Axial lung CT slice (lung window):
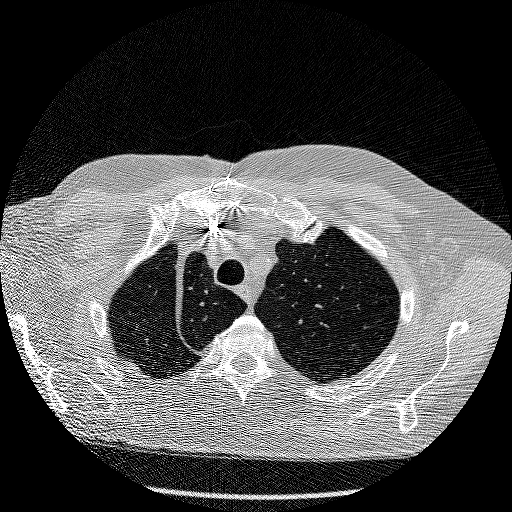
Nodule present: no